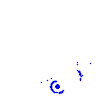
Particle: electron